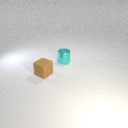
small cyan metal cylinder to the right of small brown rubber cube